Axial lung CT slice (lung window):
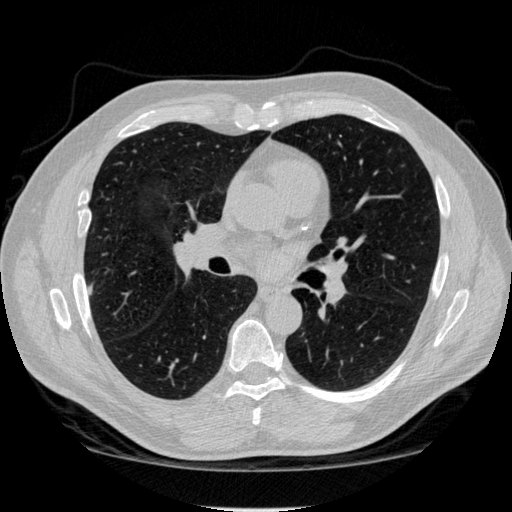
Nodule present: no